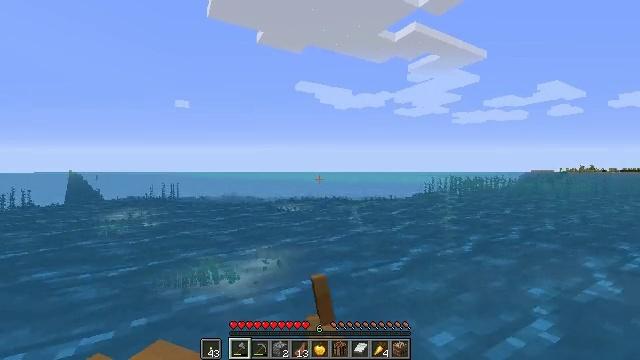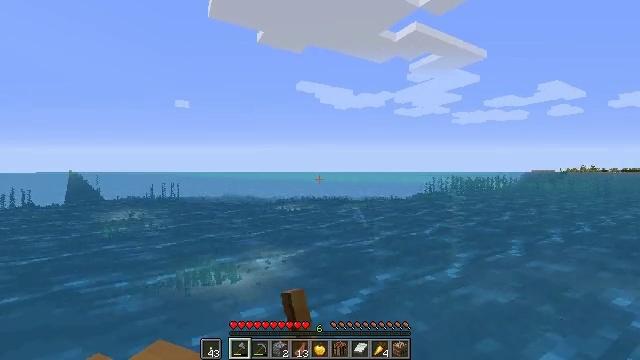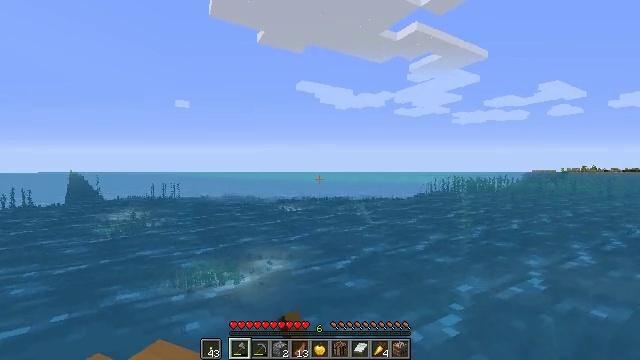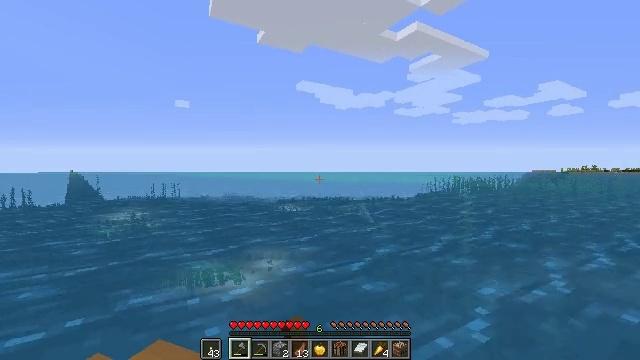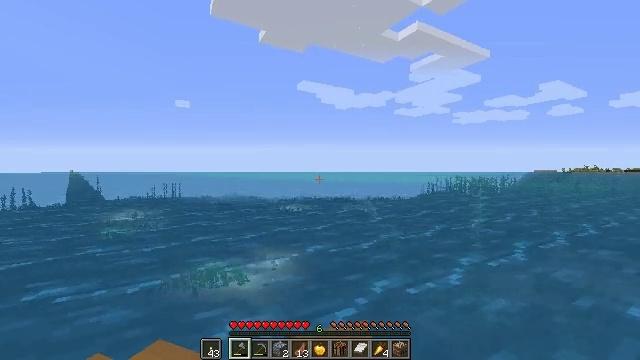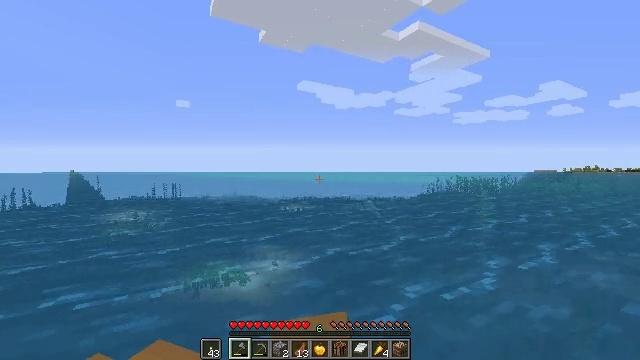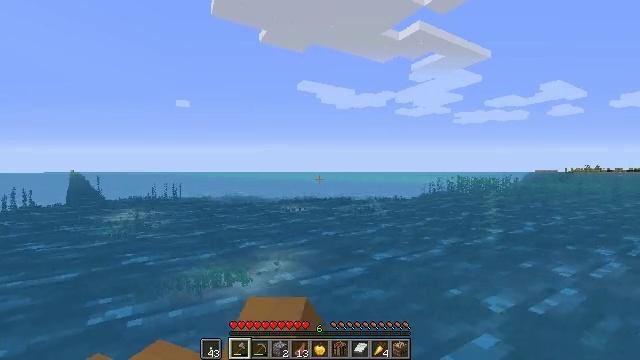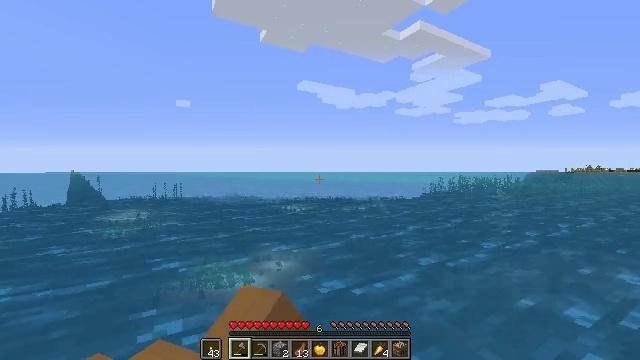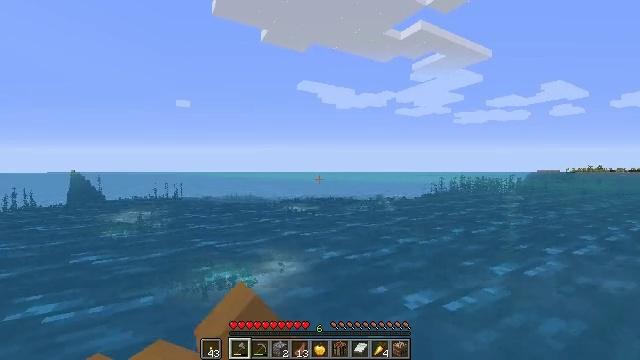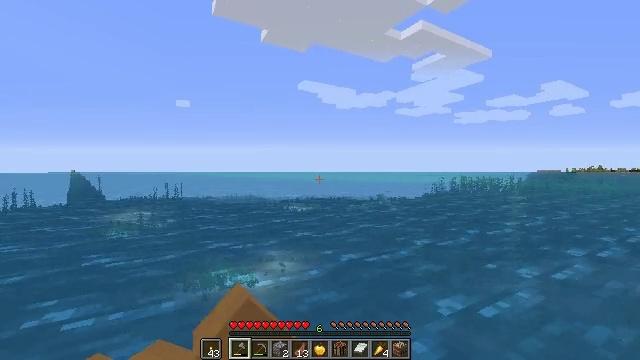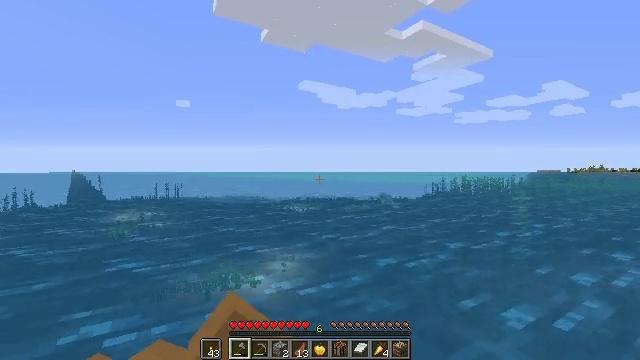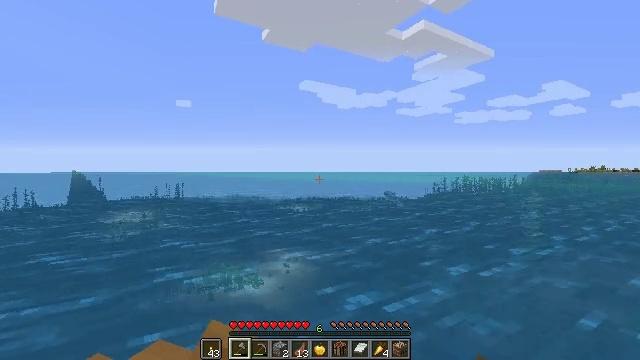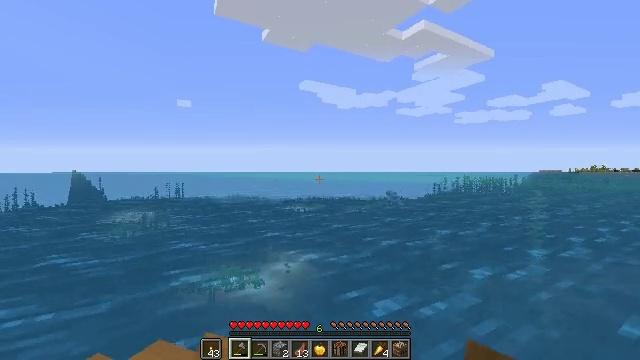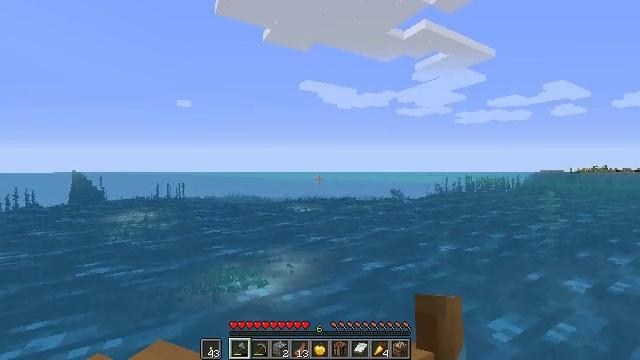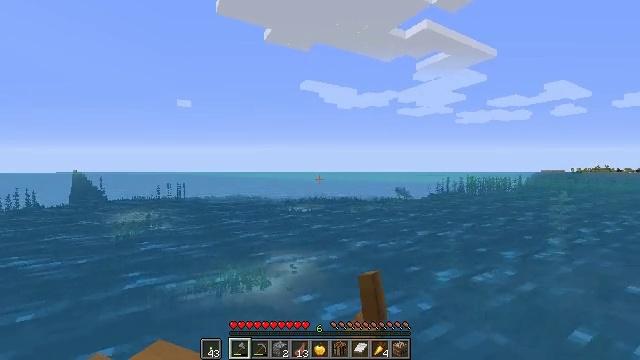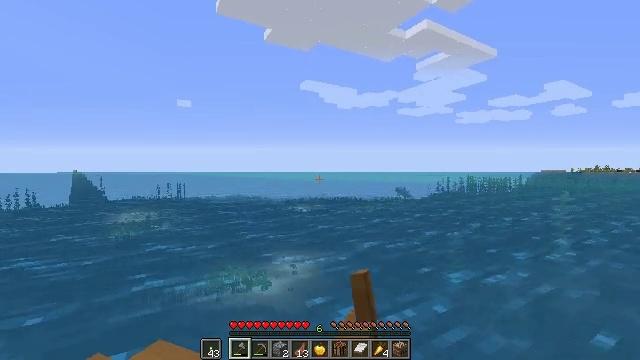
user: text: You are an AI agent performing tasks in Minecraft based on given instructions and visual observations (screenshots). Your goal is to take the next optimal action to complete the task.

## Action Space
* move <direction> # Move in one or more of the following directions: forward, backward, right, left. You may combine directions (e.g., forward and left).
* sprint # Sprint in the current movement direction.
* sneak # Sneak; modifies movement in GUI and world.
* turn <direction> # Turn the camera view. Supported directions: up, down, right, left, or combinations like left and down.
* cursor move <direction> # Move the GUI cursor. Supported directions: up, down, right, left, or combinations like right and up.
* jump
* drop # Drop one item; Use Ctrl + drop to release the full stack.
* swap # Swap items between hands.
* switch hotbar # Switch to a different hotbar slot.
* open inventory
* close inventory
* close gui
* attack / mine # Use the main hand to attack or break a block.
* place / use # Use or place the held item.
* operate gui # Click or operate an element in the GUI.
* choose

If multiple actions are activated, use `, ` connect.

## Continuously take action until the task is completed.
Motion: motion action
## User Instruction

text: Collect a dandelion flower.
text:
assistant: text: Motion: move forward
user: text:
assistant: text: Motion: move forward
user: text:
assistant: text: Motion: move forward
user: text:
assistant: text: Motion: move forward
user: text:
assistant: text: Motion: move forward
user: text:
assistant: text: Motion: move forward
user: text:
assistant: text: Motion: move forward
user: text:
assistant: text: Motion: move forward
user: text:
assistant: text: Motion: move forward
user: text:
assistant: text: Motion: move forward
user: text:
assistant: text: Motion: move forward
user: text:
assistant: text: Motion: move forward
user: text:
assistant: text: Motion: move forward
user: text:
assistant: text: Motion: move forward
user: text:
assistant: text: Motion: move forward
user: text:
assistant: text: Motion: move forward
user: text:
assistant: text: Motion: move forward
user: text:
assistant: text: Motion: move forward
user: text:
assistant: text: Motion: move forward, turn left
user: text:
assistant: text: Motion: move forward, turn left
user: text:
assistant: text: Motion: move forward, turn left
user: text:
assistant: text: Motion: move forward
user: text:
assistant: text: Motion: move forward
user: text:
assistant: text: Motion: move forward, turn left
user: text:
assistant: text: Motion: move forward, turn left
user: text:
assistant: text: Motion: move forward, turn left and down
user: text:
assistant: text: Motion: move forward, turn left and down
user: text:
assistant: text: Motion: move forward, turn left
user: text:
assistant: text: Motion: move forward, turn left
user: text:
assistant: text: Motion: move forward